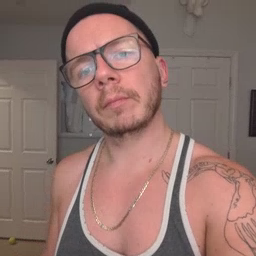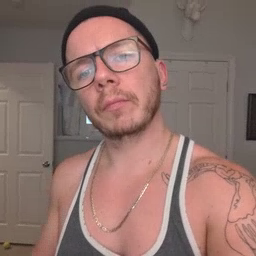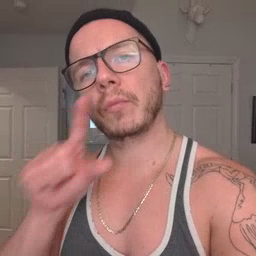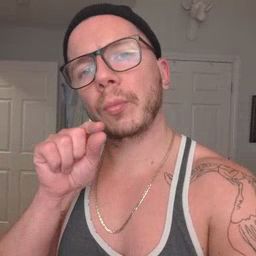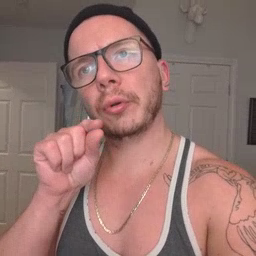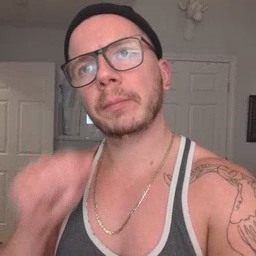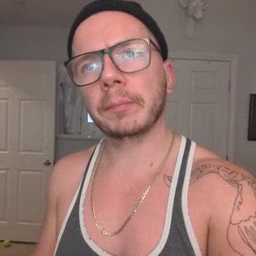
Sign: bird